Question: I have an invoice form to generate a PDF. I want to calculate the inputs after the change of the value that the user fills in the form.
I can calculate the first row, but i want to (1) calculate each row and at the end to (2) calculate all the colums properly. For the first step just to the (1) and i will make the total calculation.
The problem is that i generate the rows with dynamic name and id because i post them in an array to the database. For this example the id is the same for every row of inputs.

i cannot make '.change' work and i use '$(document).on('change', '#qty', function (e) { calculateLine(); });' to trigger the calculation function for each input. I dont know why '.change' is not working as it support to, with latest jquery.
'''
<script>
$(document).ready(function () {
$(document).on('change', '#qty', function (e) { calculateLine(); });
$(document).on('change', '#price', function (e) { calculateLine(); });
$(document).on('change', '#discount', function (e) { calculateLine(); });
$(document).on('change', '#discountPrice', function (e) { calculateLine(); });
});
</script>
'''
'''
function calculateLine() {
var qty = parseFloat($('#qty').val());
var price = parseFloat($('#price').val());
var discount = parseFloat($('#discount').val());
var discountPrice = parseFloat($('#discountPrice').val());
var vat = parseFloat($('#vat').val());
var netTotal = 0;
var total = 0;
var vatAmount = 0;
if (!qty && qty == 0) {
return;
}
if (!price && price == 0) {
return;
}
netTotal = qty * price;
if ((!discount || discount == 0) && discountPrice != 0) {
discount = (discountPrice / netTotal) * 100;
}
if ((!discountPrice || discountPrice == 0) && discount != 0) {
discountPrice = (netTotal / 100) * discount;
}
if (discountPrice != 0 && discount != 0) {
discountPrice = (netTotal / 100) * discount;
}
if ((!discount || discount == 0) && (!discountPrice || discountPrice == 0)) {
discountPrice = 0;
discount = 0;
}
total = netTotal - discountPrice;
if (!total || total == 0) {
total = 0;
}
vatAmount = (total / 100) * vat;
$('#total').val(total);
$('#discount').val(discount);
$('#discountPrice').val(discountPrice);
$('#vatAmount').val(vatAmount);
//calculateTotal();
}
'''
'''
<tr>
<td class="col-xs-0">
<input type="checkbox" name="selected[]" class="checkall">
</td>
<td class="col-xs-5">
<textarea type="text" name="invoice[item][{{j}}][description]" class="form-control description" rows="1" ></textarea>
</td>
<td class="col-xs-1">
<input type="text" name="invoice[item][{{j}}][unit]" class="form-control unit" value="" />
</td>
<td class="col-xs-1">
<input type="text" name="invoice[item][{{j}}][qty]" class="form-control qty" value="" />
</td>
<td class="col-xs-1">
<input type="text" name="invoice[item][{{j}}][price]" class="form-control price" value="" />
</td>
<td class="col-xs-1">
<input type="text" name="invoice[item][{{j}}][discount]" class="form-control discount" value="" >
</td>
<td class="col-xs-1">
<input type="text" name="invoice[item][{{j}}][discountPrice]" class="form-control discountPrice" />
</td>
<td class="col-xs-1">
<input type="text" name="invoice[item][{{j}}][total]" class="form-control total" value="" />
</td>
<td class="col-xs-1">
<input type="text" name="invoice[item][{{j}}][vat]" class="form-control vat" value="{{invcl_vat}}" readonly />
<input type="hidden" name="invoice[item][{{j}}][vatAmount]" class="form-control vatAmount" value="" readonly />
</td>
</tr>
'''
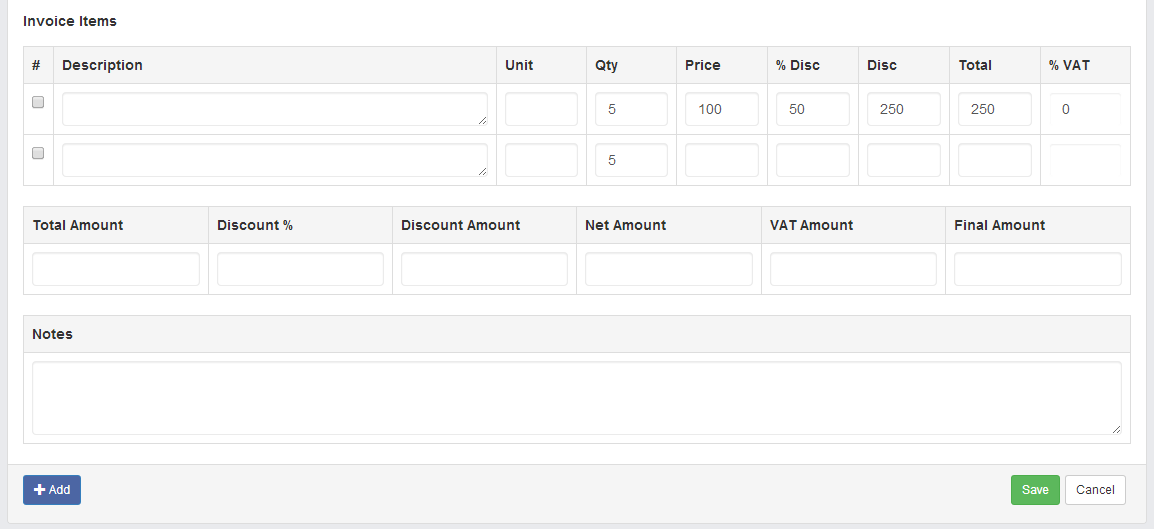
Answer: You haven't shown your HTML, but it's clear from your question that you're using the same 'id' ('qty', etc.) on more than one element. You can't do that. Every 'id' must be on the page. In this case, you'd probably use classes instead.
The general way that you do what you're talking about is indeed to use delegated event handling, then find the containing row, and use that as the starting point looking for descendant inputs using classes rather than 'id's:
'''
$("selector-for-the-table").on("change", "input", function() {
// Get the row containing the input
var row = $(this).closest("tr");
// Get the values from _this row's_ inputs, using 'row.find' to
// look only within this row
var qty = parseFloat(row.find('.qty').val());
var price = parseFloat(row.find('.price').val());
var discount = parseFloat(row.find('.discount').val());
var discountPrice = parseFloat(row.find('.discountPrice').val());
var vat = parseFloat(row.find('.vat').val());
// ...
});
'''
I've also rooted that on the table, rather than 'document', so it only applies where appropriate.
<URL>:
'''
<!DOCTYPE html>
<html>
<head>
<script src="http://code.jquery.com/jquery-1.11.0.min.js"></script>
<meta charset="utf-8">
<title>Example</title>
</head>
<body>
<table>
<thead>
<tr>
<th>Quantity</th>
<th>Price</th>
<th>Total</th>
</tr>
</thead>
<tbody>
<tr>
<td><input type="text" class="qty"></td>
<td><input type="text" class="price"></td>
<td><input type="text" class="total" disabled></td>
</tr>
<!-- ...and so on... -->
</tbody>
</table>
<script>
(function() {
"use strict";
$("table").on("change", "input", function() {
var row = $(this).closest("tr");
var qty = parseFloat(row.find(".qty").val());
var price = parseFloat(row.find(".price").val());
var total = qty * price;
row.find(".total").val(isNaN(total) ? "" : total);
});
})();
</script>
</body>
</html>
'''
---
You've said before that the names are dynamic. Surely there is characteristic of the fields you're trying to find that is consistent, or you can them consistent. In the worst case (and I mean in the worst case), you could do something based on position -- the first 'input' in the row is 'row.find("input:eq(0)")', the second is 'row.find("input:eq(1)")', and so on.
<URL>:
'''
<!DOCTYPE html>
<html>
<head>
<script src="http://code.jquery.com/jquery-1.11.0.min.js"></script>
<meta charset="utf-8">
<title>Example</title>
</head>
<body>
<table>
<thead>
<tr>
<th>Quantity</th>
<th>Price</th>
<th>Total</th>
</tr>
</thead>
<tbody>
<tr>
<td><input type="text"></td>
<td><input type="text"></td>
<td><input type="text" disabled></td>
</tr>
<!-- ...and so on... -->
</tbody>
</table>
<script>
(function() {
"use strict";
$("table").on("change", "input", function() {
var row = $(this).closest("tr");
var qty = parseFloat(row.find("input:eq(0)").val());
var price = parseFloat(row.find("input:eq(1)").val());
var total = qty * price;
row.find("input:eq(2)").val(isNaN(total) ? "" : total);
});
})();
</script>
</body>
</html>
'''
But avoid that if you possibly can, it's fragile -- if you change the order of columns, you have to change your code.